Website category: movie
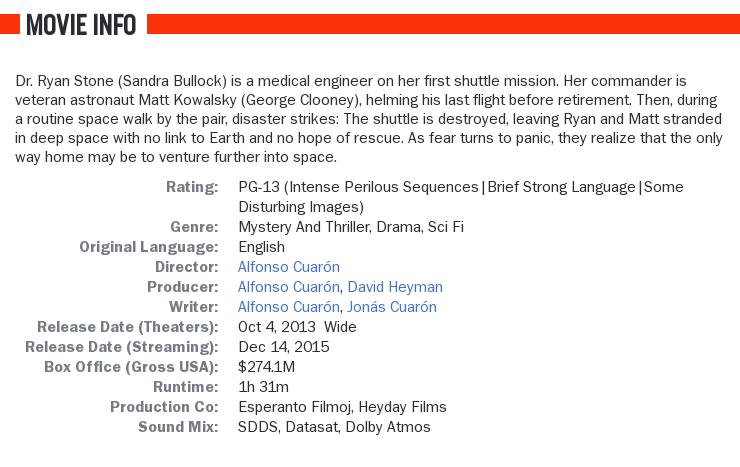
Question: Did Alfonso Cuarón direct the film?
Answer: no

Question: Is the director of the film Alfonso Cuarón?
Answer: no

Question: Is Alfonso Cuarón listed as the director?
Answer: no

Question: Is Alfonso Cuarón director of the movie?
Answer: no

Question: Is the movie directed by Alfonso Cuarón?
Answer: no

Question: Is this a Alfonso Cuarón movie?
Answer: no

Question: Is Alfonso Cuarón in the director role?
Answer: no

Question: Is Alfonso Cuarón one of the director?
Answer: no

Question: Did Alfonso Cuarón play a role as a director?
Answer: no

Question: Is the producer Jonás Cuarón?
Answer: no

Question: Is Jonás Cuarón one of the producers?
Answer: no

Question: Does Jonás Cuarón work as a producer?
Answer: no

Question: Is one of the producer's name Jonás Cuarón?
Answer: no

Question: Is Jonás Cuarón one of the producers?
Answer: no

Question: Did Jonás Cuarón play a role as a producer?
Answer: no

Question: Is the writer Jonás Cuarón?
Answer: yes

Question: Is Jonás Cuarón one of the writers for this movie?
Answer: yes

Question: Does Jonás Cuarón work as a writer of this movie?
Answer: yes

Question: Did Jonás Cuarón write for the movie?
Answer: yes

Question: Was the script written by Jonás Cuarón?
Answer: yes

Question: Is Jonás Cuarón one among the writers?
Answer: yes

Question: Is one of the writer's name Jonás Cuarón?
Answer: yes

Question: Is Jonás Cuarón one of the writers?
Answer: yes

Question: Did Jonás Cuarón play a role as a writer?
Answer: yes

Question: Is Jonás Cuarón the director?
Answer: no

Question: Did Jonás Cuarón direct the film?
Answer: no

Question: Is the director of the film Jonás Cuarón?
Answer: no

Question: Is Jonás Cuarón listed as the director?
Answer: no

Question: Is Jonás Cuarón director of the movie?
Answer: no

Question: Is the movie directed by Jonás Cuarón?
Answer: no

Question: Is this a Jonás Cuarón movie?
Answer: no

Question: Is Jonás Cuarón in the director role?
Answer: no

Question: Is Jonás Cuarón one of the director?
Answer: no

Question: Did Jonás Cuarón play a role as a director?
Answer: no